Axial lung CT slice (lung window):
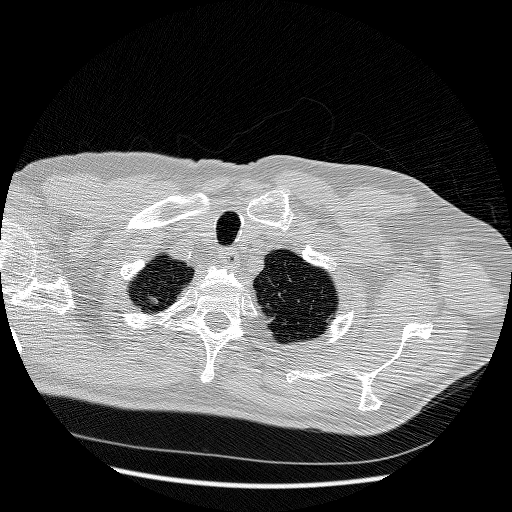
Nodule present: no